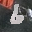
Label: 6